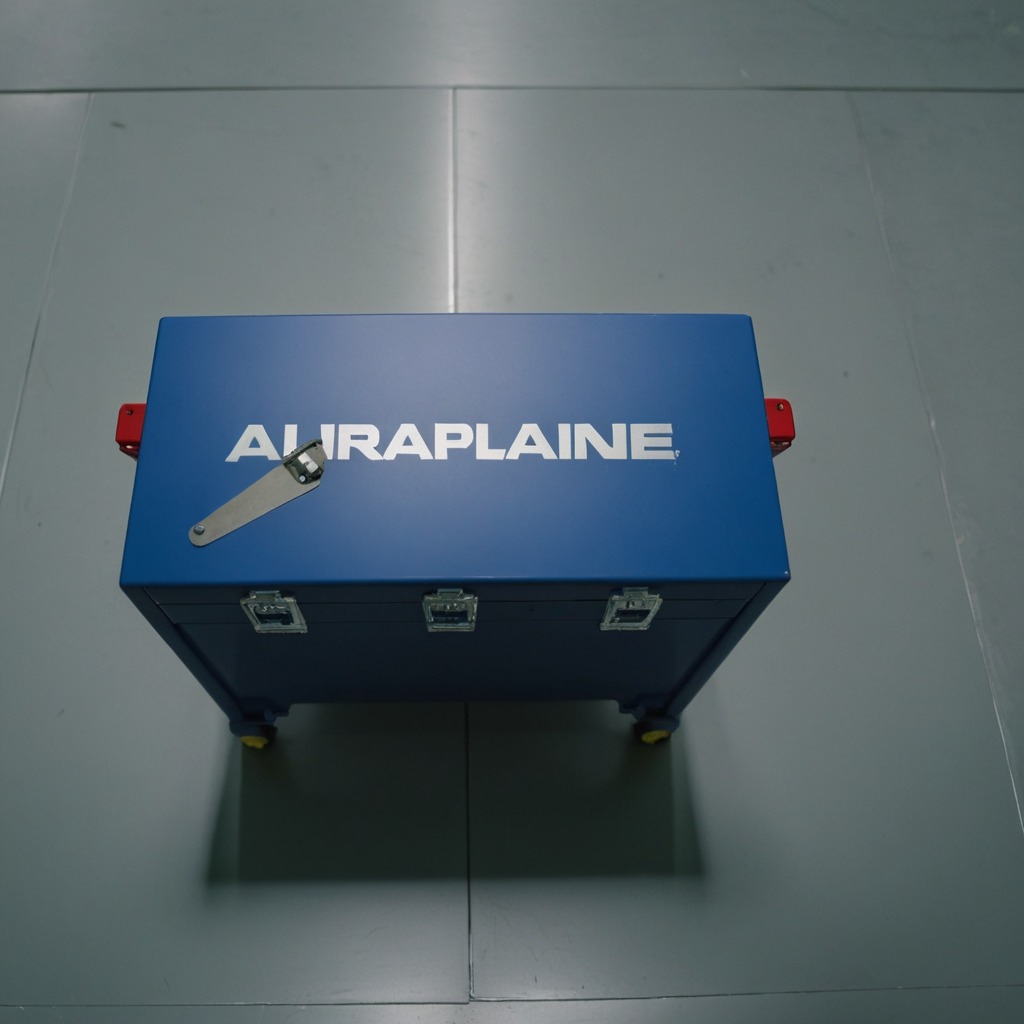
A metal saw is lying on a toolbox surface in an airplane hangar workshop.